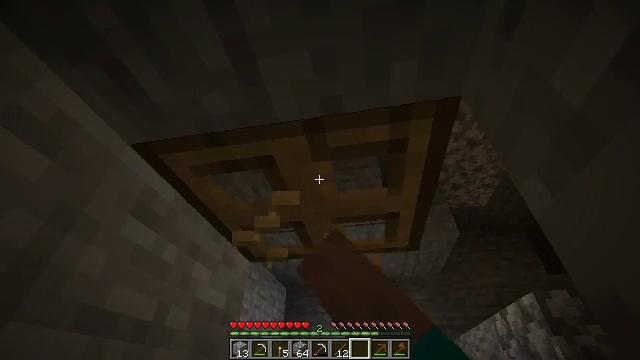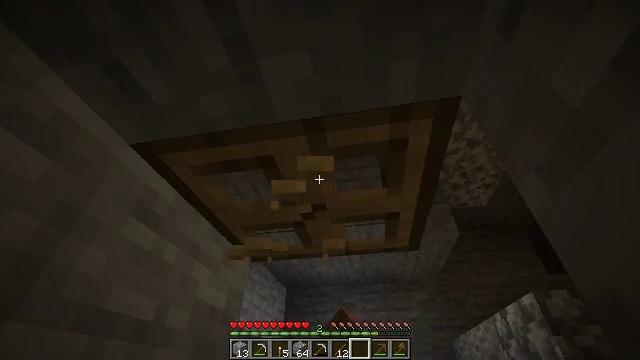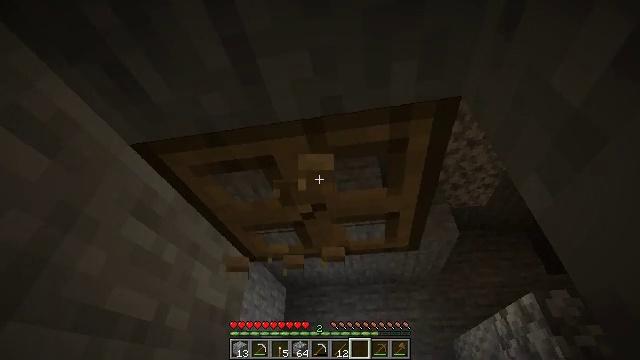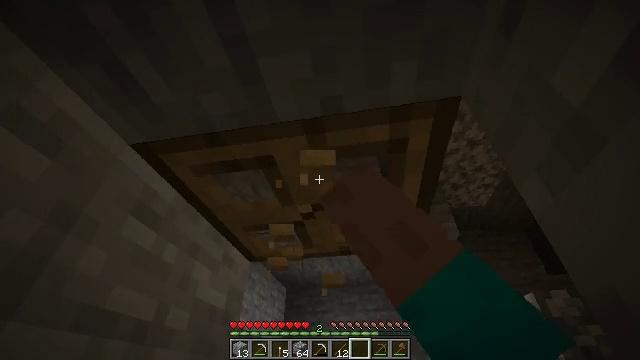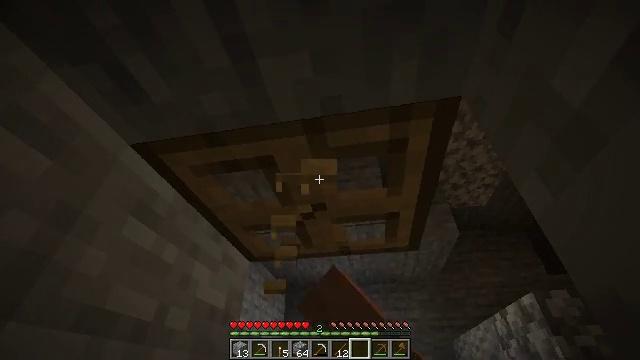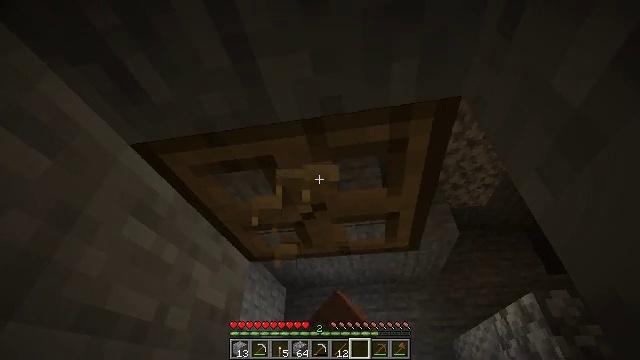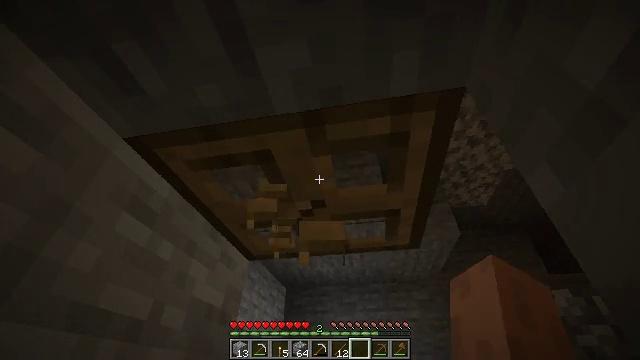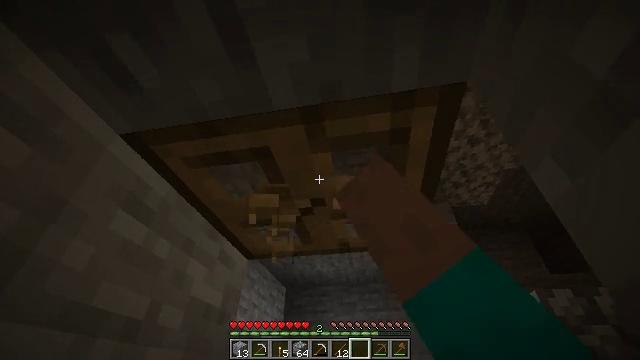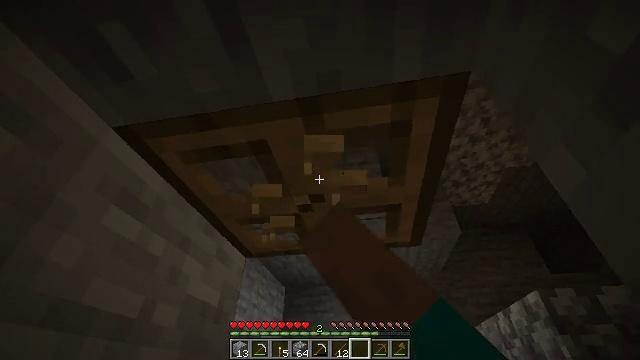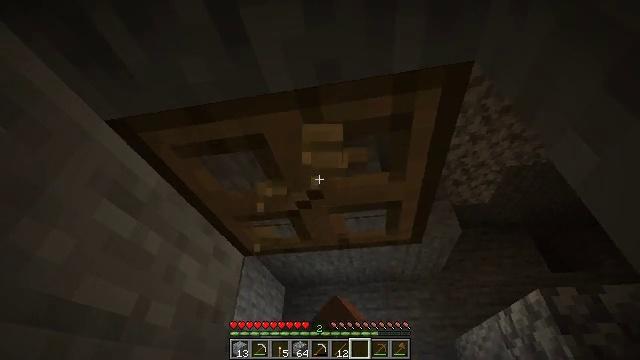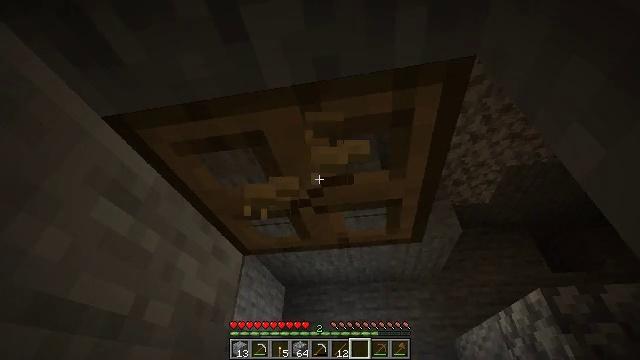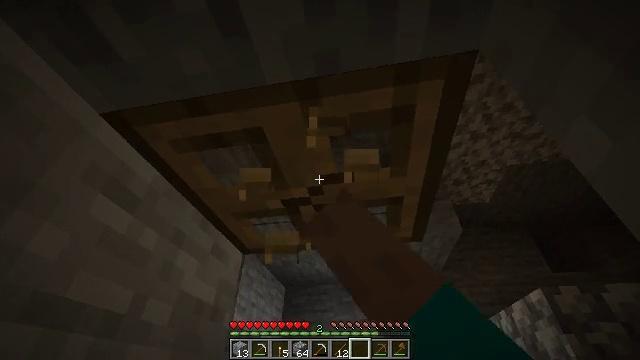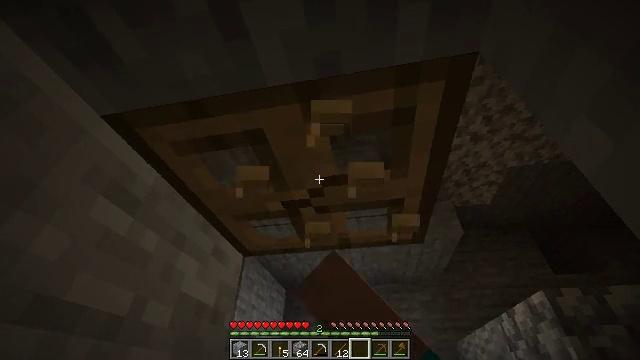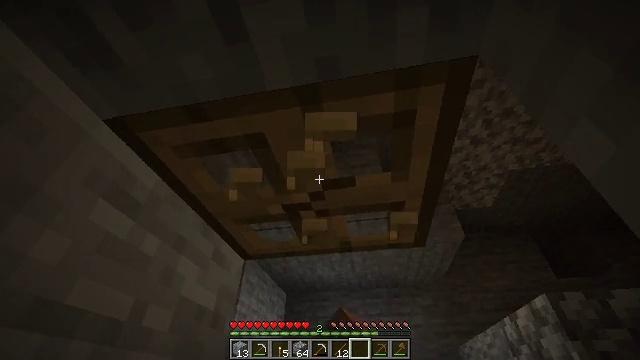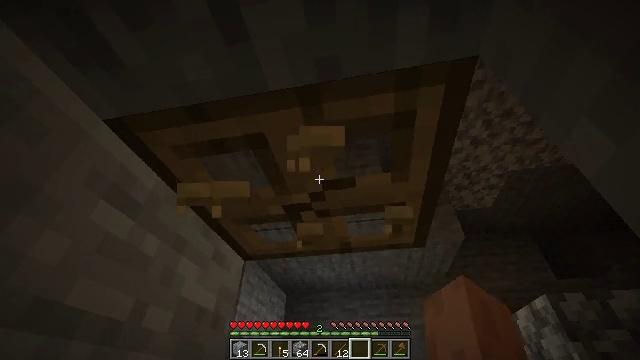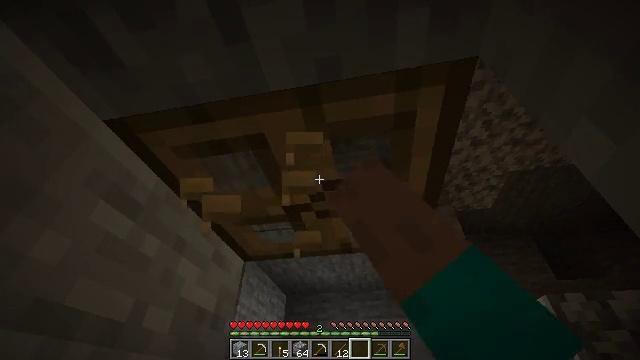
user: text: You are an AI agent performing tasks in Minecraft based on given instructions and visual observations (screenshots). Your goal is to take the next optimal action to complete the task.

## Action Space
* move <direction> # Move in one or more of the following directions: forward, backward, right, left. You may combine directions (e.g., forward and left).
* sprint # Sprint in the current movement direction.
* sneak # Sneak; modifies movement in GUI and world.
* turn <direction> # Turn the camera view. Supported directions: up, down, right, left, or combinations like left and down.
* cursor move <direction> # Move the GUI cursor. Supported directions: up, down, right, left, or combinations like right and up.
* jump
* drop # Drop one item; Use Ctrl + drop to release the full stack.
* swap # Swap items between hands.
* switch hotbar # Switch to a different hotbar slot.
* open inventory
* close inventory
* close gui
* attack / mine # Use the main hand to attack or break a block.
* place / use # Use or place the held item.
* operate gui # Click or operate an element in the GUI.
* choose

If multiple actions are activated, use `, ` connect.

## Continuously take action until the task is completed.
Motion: motion action
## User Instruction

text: Attack the oak trapdoor to recycle it.
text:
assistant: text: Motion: attack / mine
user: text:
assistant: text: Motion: attack / mine
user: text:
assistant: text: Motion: attack / mine
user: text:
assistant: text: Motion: attack / mine
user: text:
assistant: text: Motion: attack / mine
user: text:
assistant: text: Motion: move forward, attack / mine
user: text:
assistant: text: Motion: move forward, attack / mine
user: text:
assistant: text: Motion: attack / mine
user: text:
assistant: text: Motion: attack / mine
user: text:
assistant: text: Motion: attack / mine
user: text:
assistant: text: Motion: attack / mine
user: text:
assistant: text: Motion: attack / mine
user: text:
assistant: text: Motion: attack / mine
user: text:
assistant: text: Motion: attack / mine
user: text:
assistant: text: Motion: attack / mine
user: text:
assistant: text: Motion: attack / mine
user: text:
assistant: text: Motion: attack / mine
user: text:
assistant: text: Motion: attack / mine
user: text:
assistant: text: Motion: attack / mine
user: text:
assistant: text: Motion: attack / mine
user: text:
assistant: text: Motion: attack / mine
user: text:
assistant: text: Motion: attack / mine
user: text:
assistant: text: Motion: attack / mine
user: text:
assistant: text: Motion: attack / mine
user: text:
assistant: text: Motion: attack / mine
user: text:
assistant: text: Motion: attack / mine
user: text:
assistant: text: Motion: attack / mine
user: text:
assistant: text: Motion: attack / mine
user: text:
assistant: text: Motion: attack / mine
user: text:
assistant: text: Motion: attack / mine